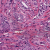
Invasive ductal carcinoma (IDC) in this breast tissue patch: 1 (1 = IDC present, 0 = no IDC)